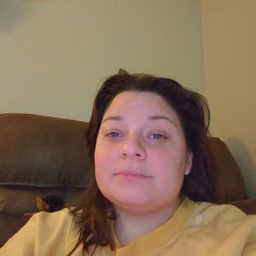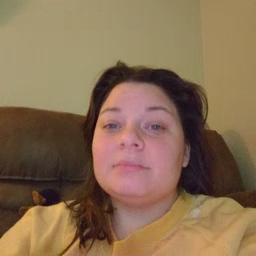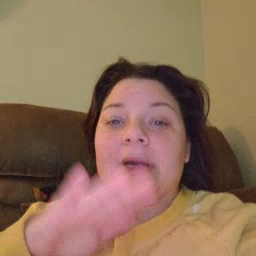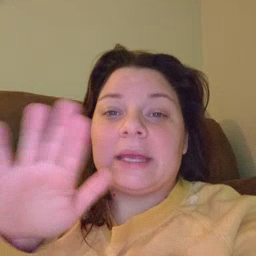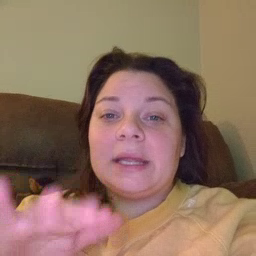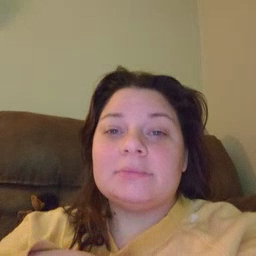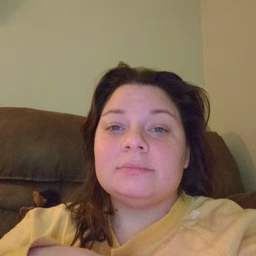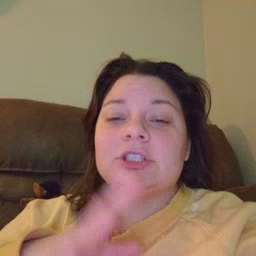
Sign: clean